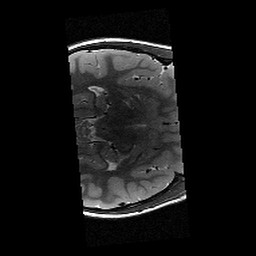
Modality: T2w
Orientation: axial
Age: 10
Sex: male
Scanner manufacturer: siemens
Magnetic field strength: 3 T
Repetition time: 9.23 s
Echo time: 0.067 s